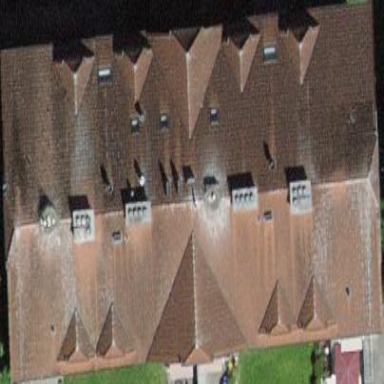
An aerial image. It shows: Gabled roof apartments building.